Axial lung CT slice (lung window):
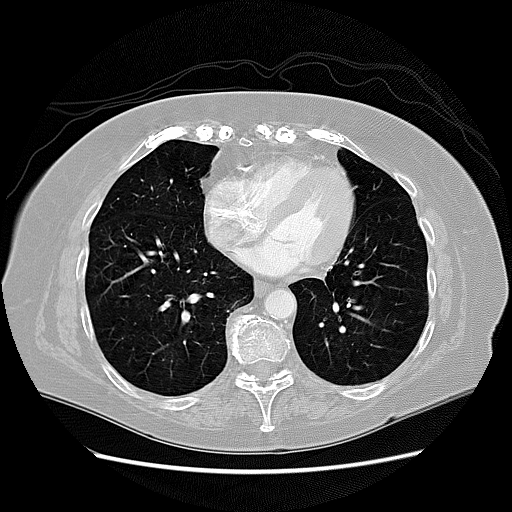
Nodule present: no